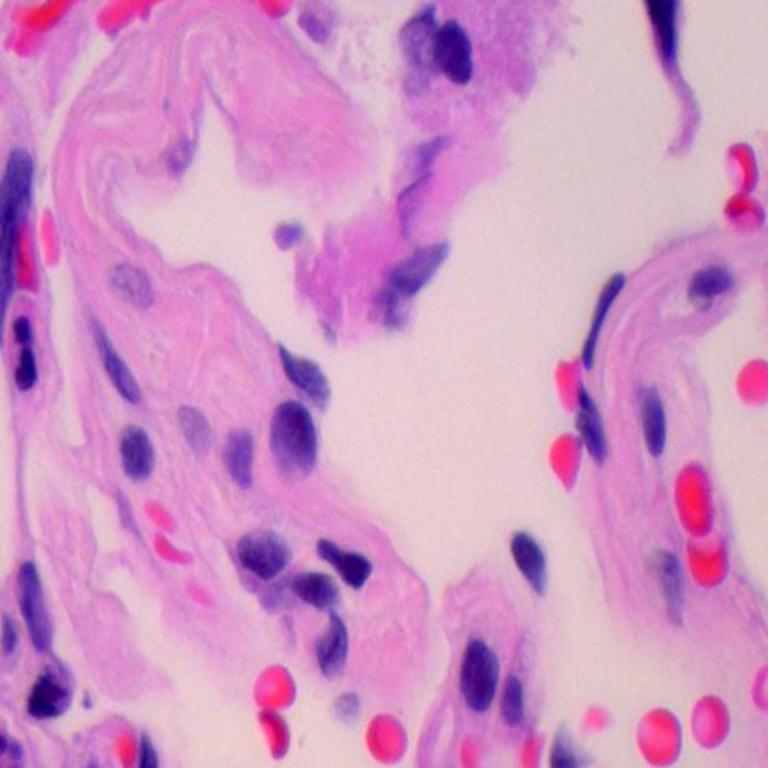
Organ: lung
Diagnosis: benign